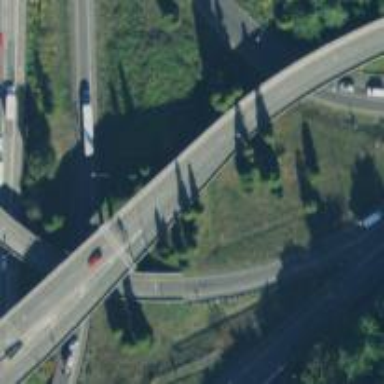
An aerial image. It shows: Motorway junction.